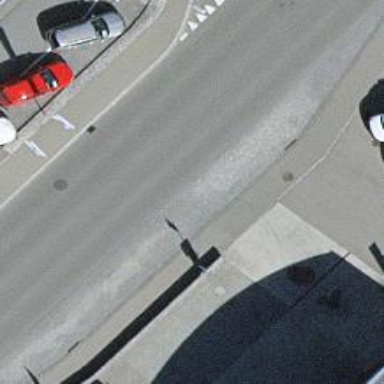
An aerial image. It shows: Public transport stop position.